Field crop: maize
Growth stage: 2
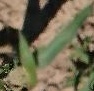
Species: maize